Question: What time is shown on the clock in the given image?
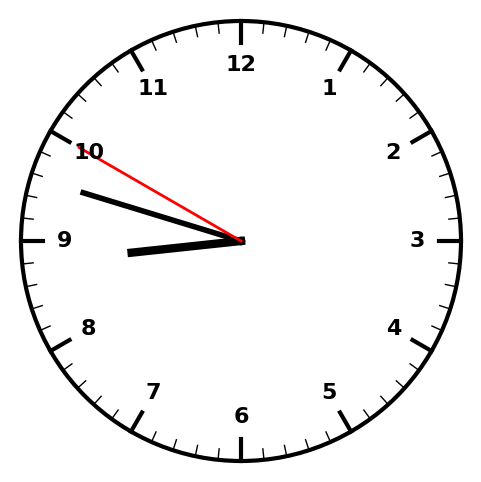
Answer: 08:47:50